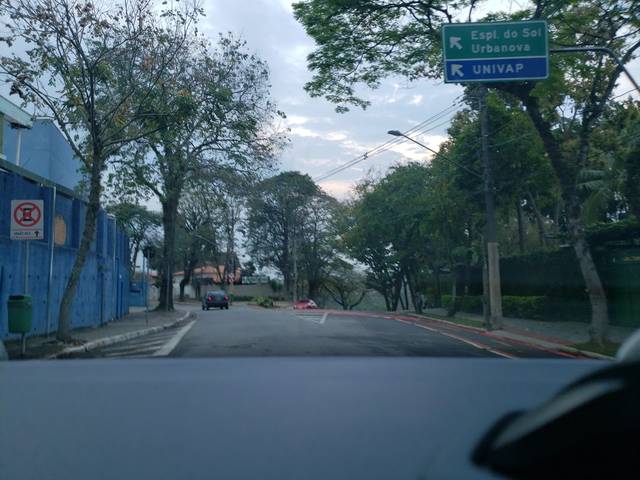
Region: Brazil
Coordinates: -23.192, -45.903